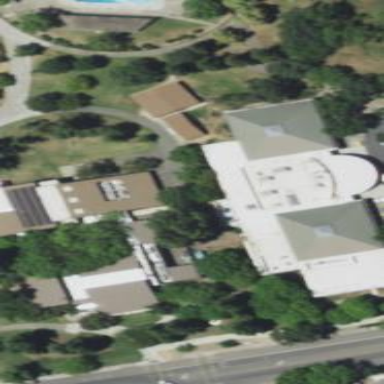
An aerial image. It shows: Civic building serving as community center.